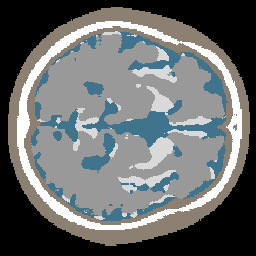
Label: no_lesion